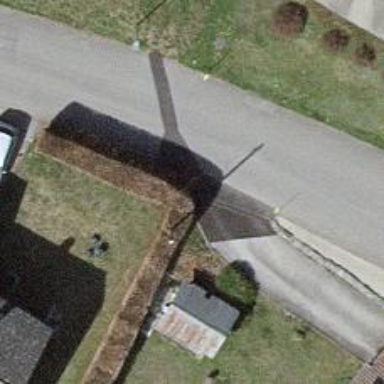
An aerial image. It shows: Hedge barrier.